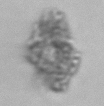
Label: detritus